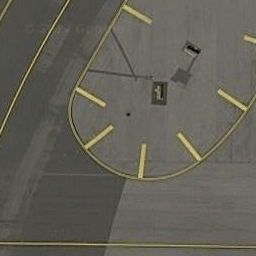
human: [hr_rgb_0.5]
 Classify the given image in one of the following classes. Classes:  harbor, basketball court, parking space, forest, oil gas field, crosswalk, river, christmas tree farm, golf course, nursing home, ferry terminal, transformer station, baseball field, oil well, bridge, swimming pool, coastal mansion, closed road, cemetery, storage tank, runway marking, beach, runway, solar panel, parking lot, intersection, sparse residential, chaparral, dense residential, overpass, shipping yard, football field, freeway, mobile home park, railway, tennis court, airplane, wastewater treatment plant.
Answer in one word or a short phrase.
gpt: runway marking